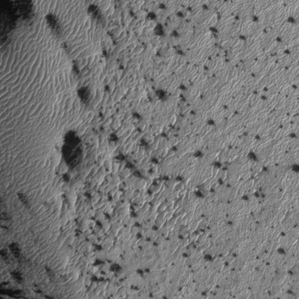
Label: frost